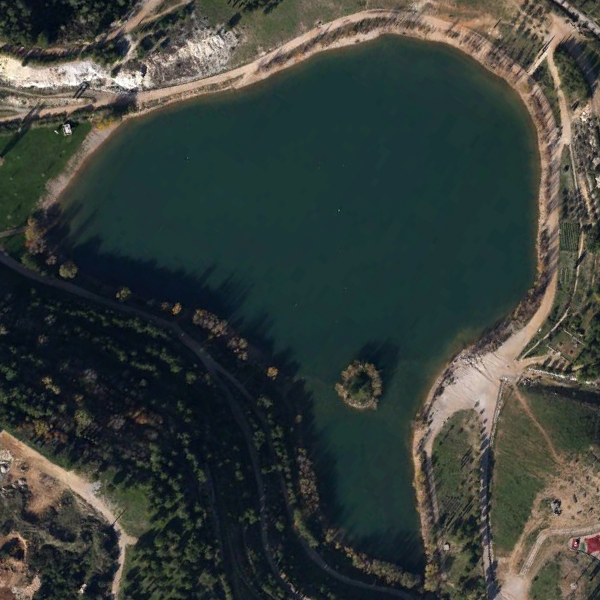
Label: Pond